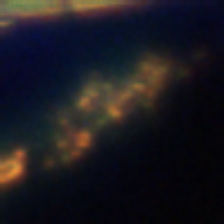
Taxon: Diatom_aggregate
Group: Diatoms